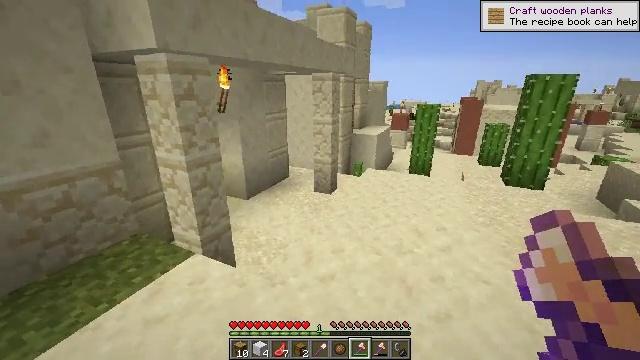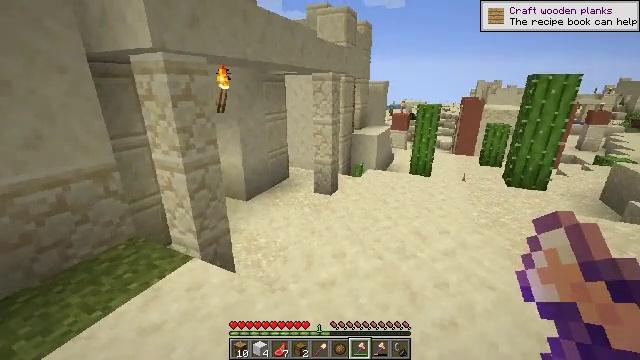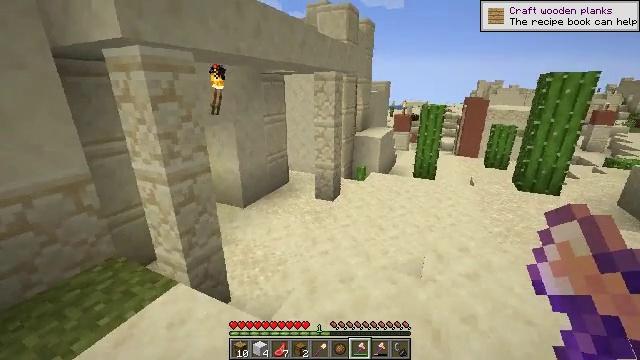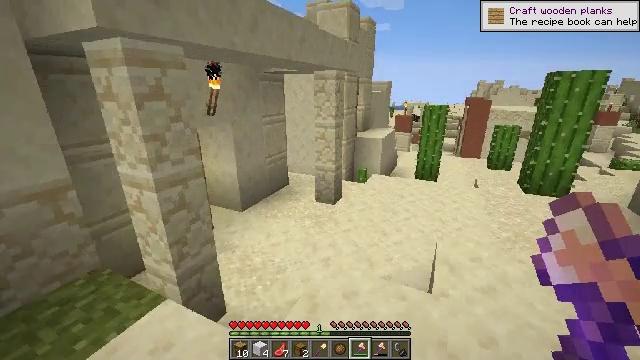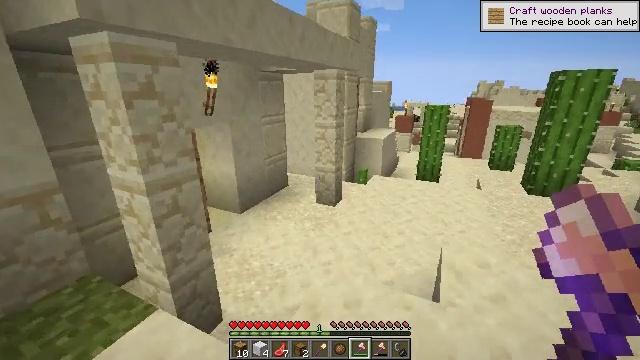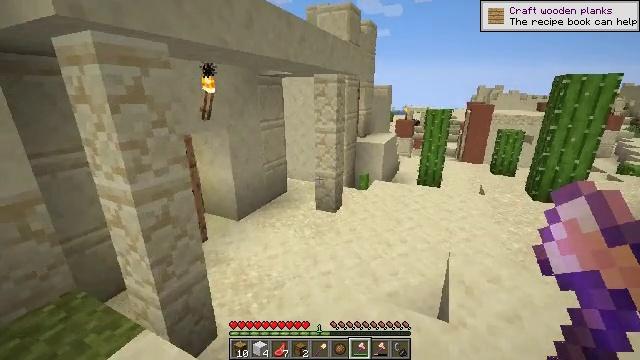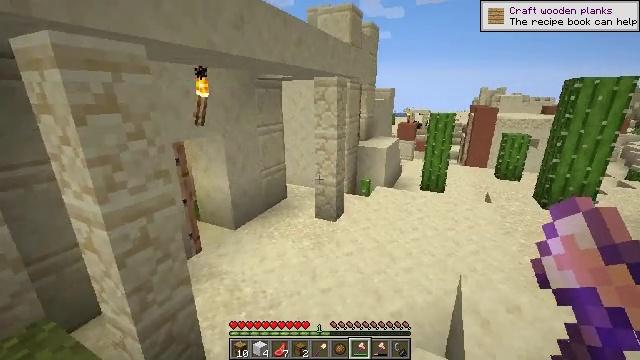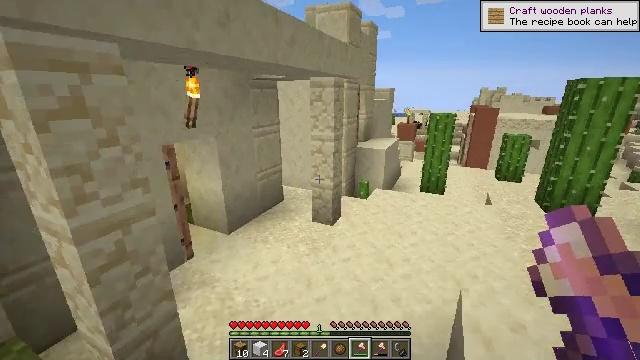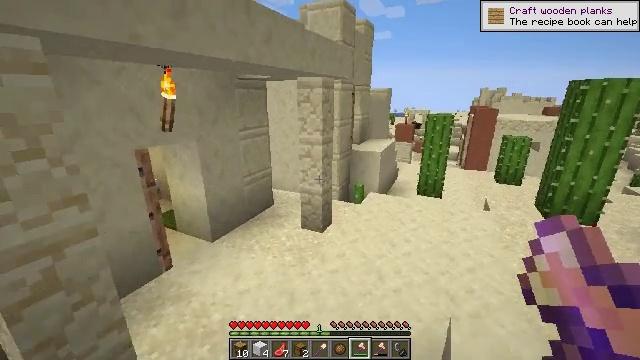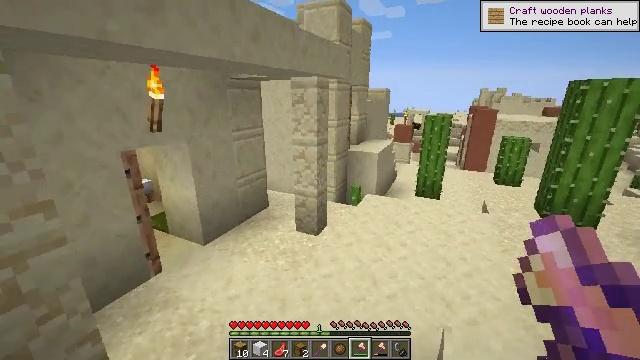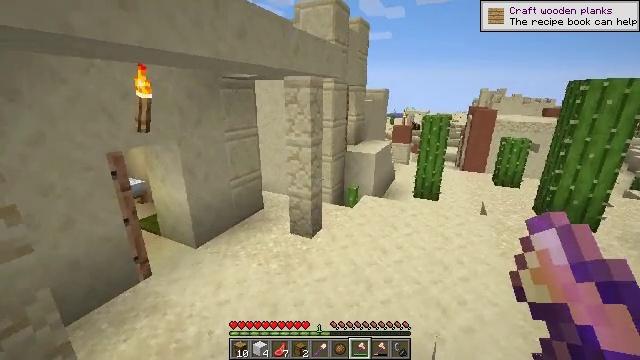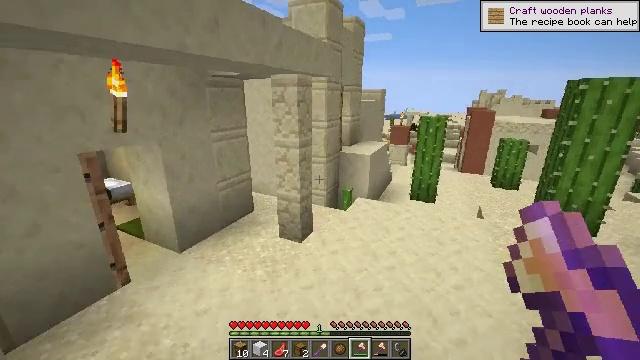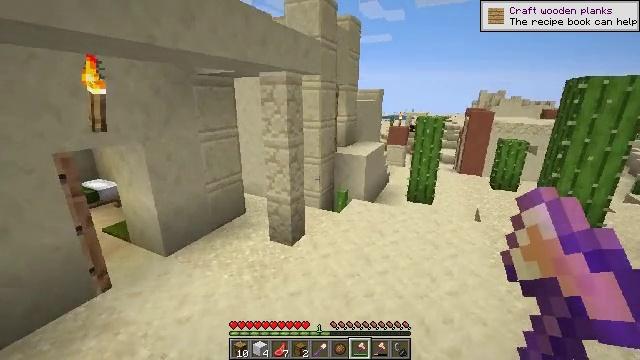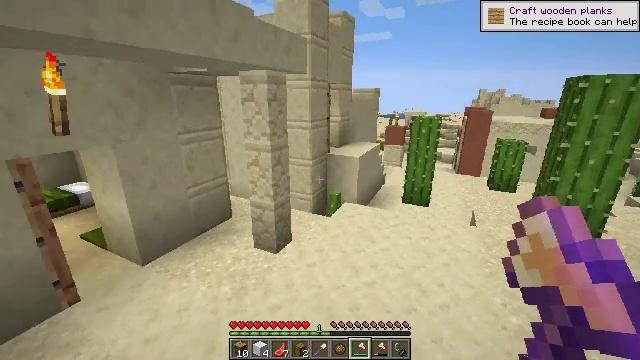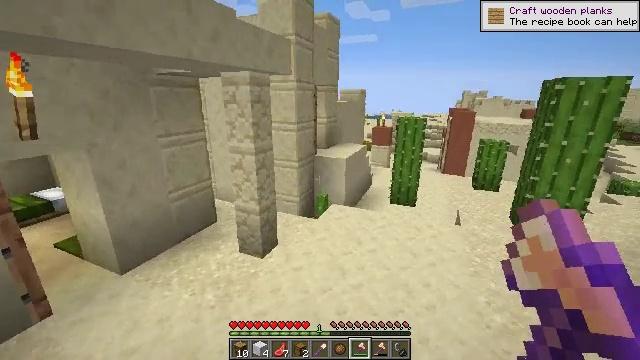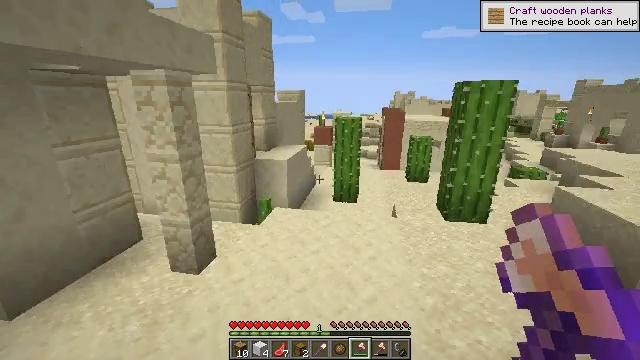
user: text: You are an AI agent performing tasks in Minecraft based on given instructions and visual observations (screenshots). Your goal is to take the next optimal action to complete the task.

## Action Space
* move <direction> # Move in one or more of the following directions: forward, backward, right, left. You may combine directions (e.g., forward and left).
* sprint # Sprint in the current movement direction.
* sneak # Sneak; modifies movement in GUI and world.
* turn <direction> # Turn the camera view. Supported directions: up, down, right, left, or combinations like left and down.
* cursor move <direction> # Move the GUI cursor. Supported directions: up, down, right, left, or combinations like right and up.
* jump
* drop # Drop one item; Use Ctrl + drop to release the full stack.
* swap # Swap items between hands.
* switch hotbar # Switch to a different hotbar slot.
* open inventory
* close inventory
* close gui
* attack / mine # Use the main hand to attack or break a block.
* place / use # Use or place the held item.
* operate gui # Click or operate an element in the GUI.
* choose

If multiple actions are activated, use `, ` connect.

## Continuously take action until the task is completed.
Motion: motion action
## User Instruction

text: Left-click to mine the lectern.
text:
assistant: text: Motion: move forward
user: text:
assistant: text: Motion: move forward
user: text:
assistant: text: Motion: move forward
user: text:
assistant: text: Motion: move forward
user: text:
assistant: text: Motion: move forward, turn up
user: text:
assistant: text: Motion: move forward and move right
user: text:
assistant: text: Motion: move forward and move right
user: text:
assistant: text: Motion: move forward and move right
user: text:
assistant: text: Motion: move forward and move right
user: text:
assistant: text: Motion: move forward and move right
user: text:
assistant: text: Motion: move forward and move right
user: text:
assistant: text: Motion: move forward and move right
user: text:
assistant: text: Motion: move forward and move right
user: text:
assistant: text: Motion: move right, turn right
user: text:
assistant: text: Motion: turn right
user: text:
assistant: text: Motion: turn right and up
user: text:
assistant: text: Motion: turn right
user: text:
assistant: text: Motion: turn right and down
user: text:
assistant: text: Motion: turn right
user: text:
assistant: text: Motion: turn right
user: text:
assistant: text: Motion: no_op
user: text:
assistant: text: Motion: no_op
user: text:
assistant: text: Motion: no_op
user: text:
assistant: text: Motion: no_op
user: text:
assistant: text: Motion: no_op
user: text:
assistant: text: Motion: move forward
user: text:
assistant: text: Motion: move forward
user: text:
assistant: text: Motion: move forward
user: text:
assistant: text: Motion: no_op
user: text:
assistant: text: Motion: move forward, turn right